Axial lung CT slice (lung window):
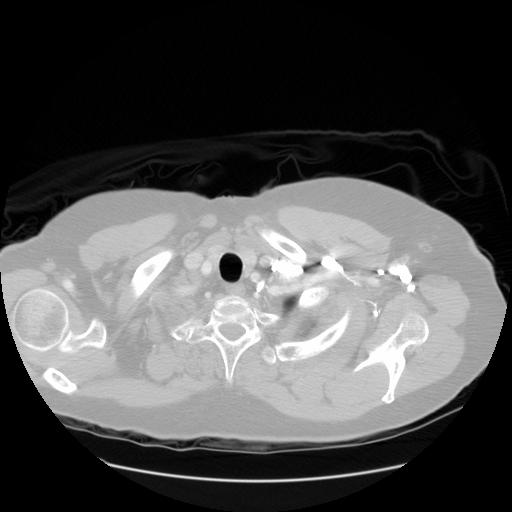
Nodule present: no